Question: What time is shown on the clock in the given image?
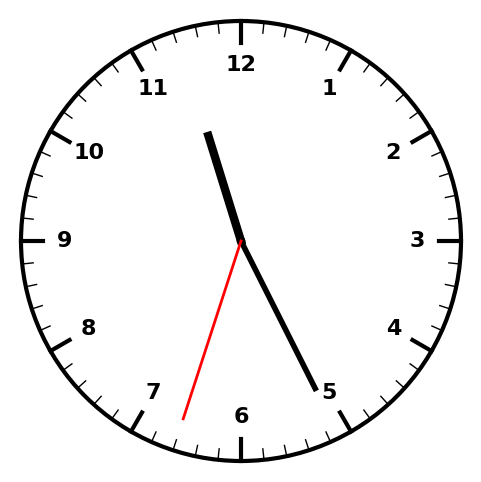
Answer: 11:25:33